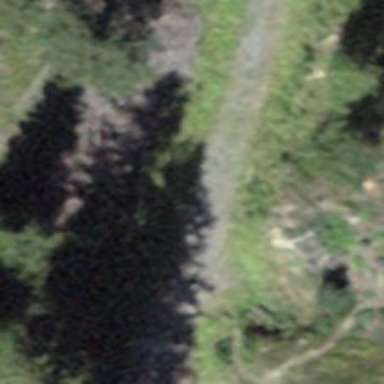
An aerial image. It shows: Track with grade 3 surface.